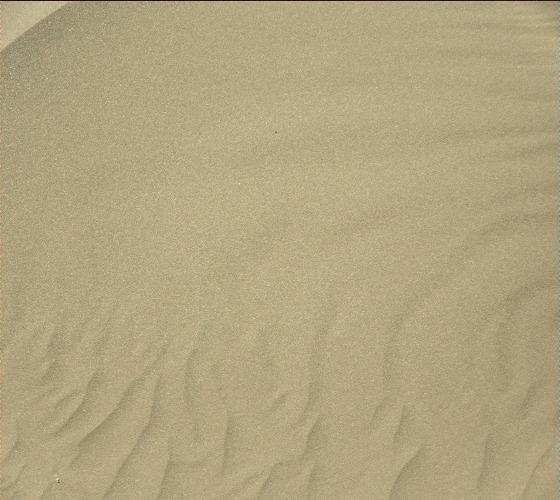
Terrain classes present: Gravel / Sand / Soil